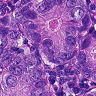
Metastatic tissue present: yes